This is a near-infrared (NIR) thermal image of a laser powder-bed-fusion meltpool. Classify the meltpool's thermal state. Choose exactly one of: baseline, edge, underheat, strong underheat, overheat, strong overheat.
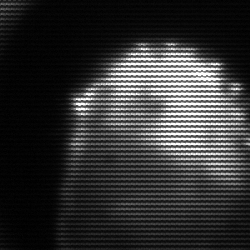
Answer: edge